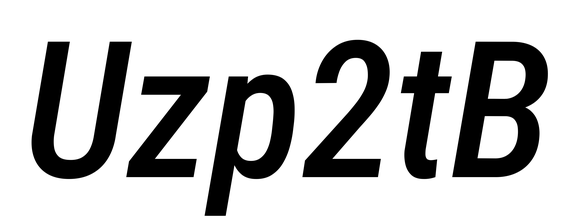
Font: Roboto-Italic_Condensed_Medium_Italic